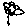
Label: flower